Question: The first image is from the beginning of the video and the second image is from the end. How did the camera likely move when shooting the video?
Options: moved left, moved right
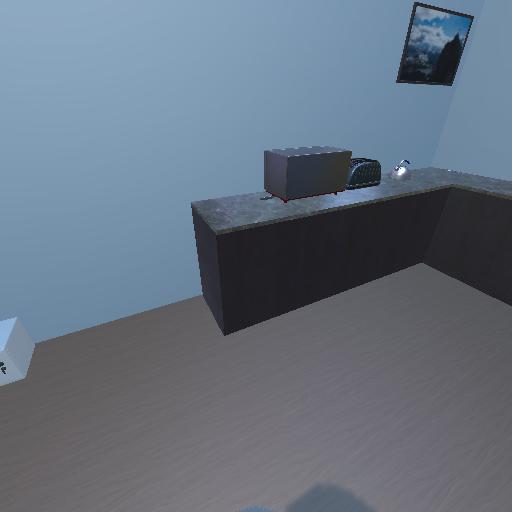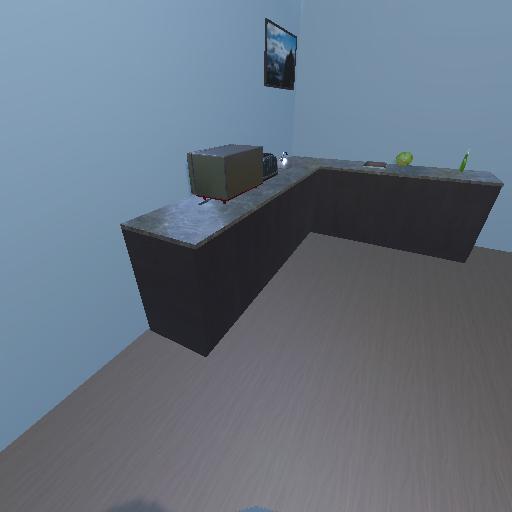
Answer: moved left